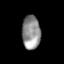
Tissue: lung
Cell type: Endothelial cells
Senescence score: 0.5984
Nuclear area (px): 603
Mean DAPI intensity: 144.181